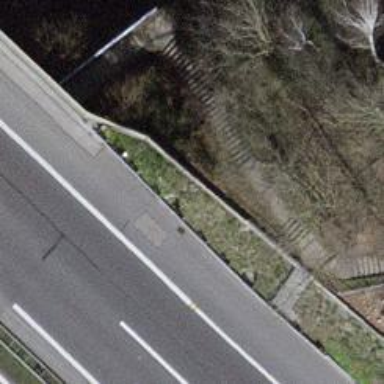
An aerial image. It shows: Concrete steps.